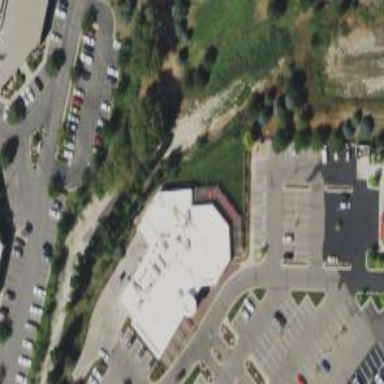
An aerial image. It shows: Retail building housing restaurant.